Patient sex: F
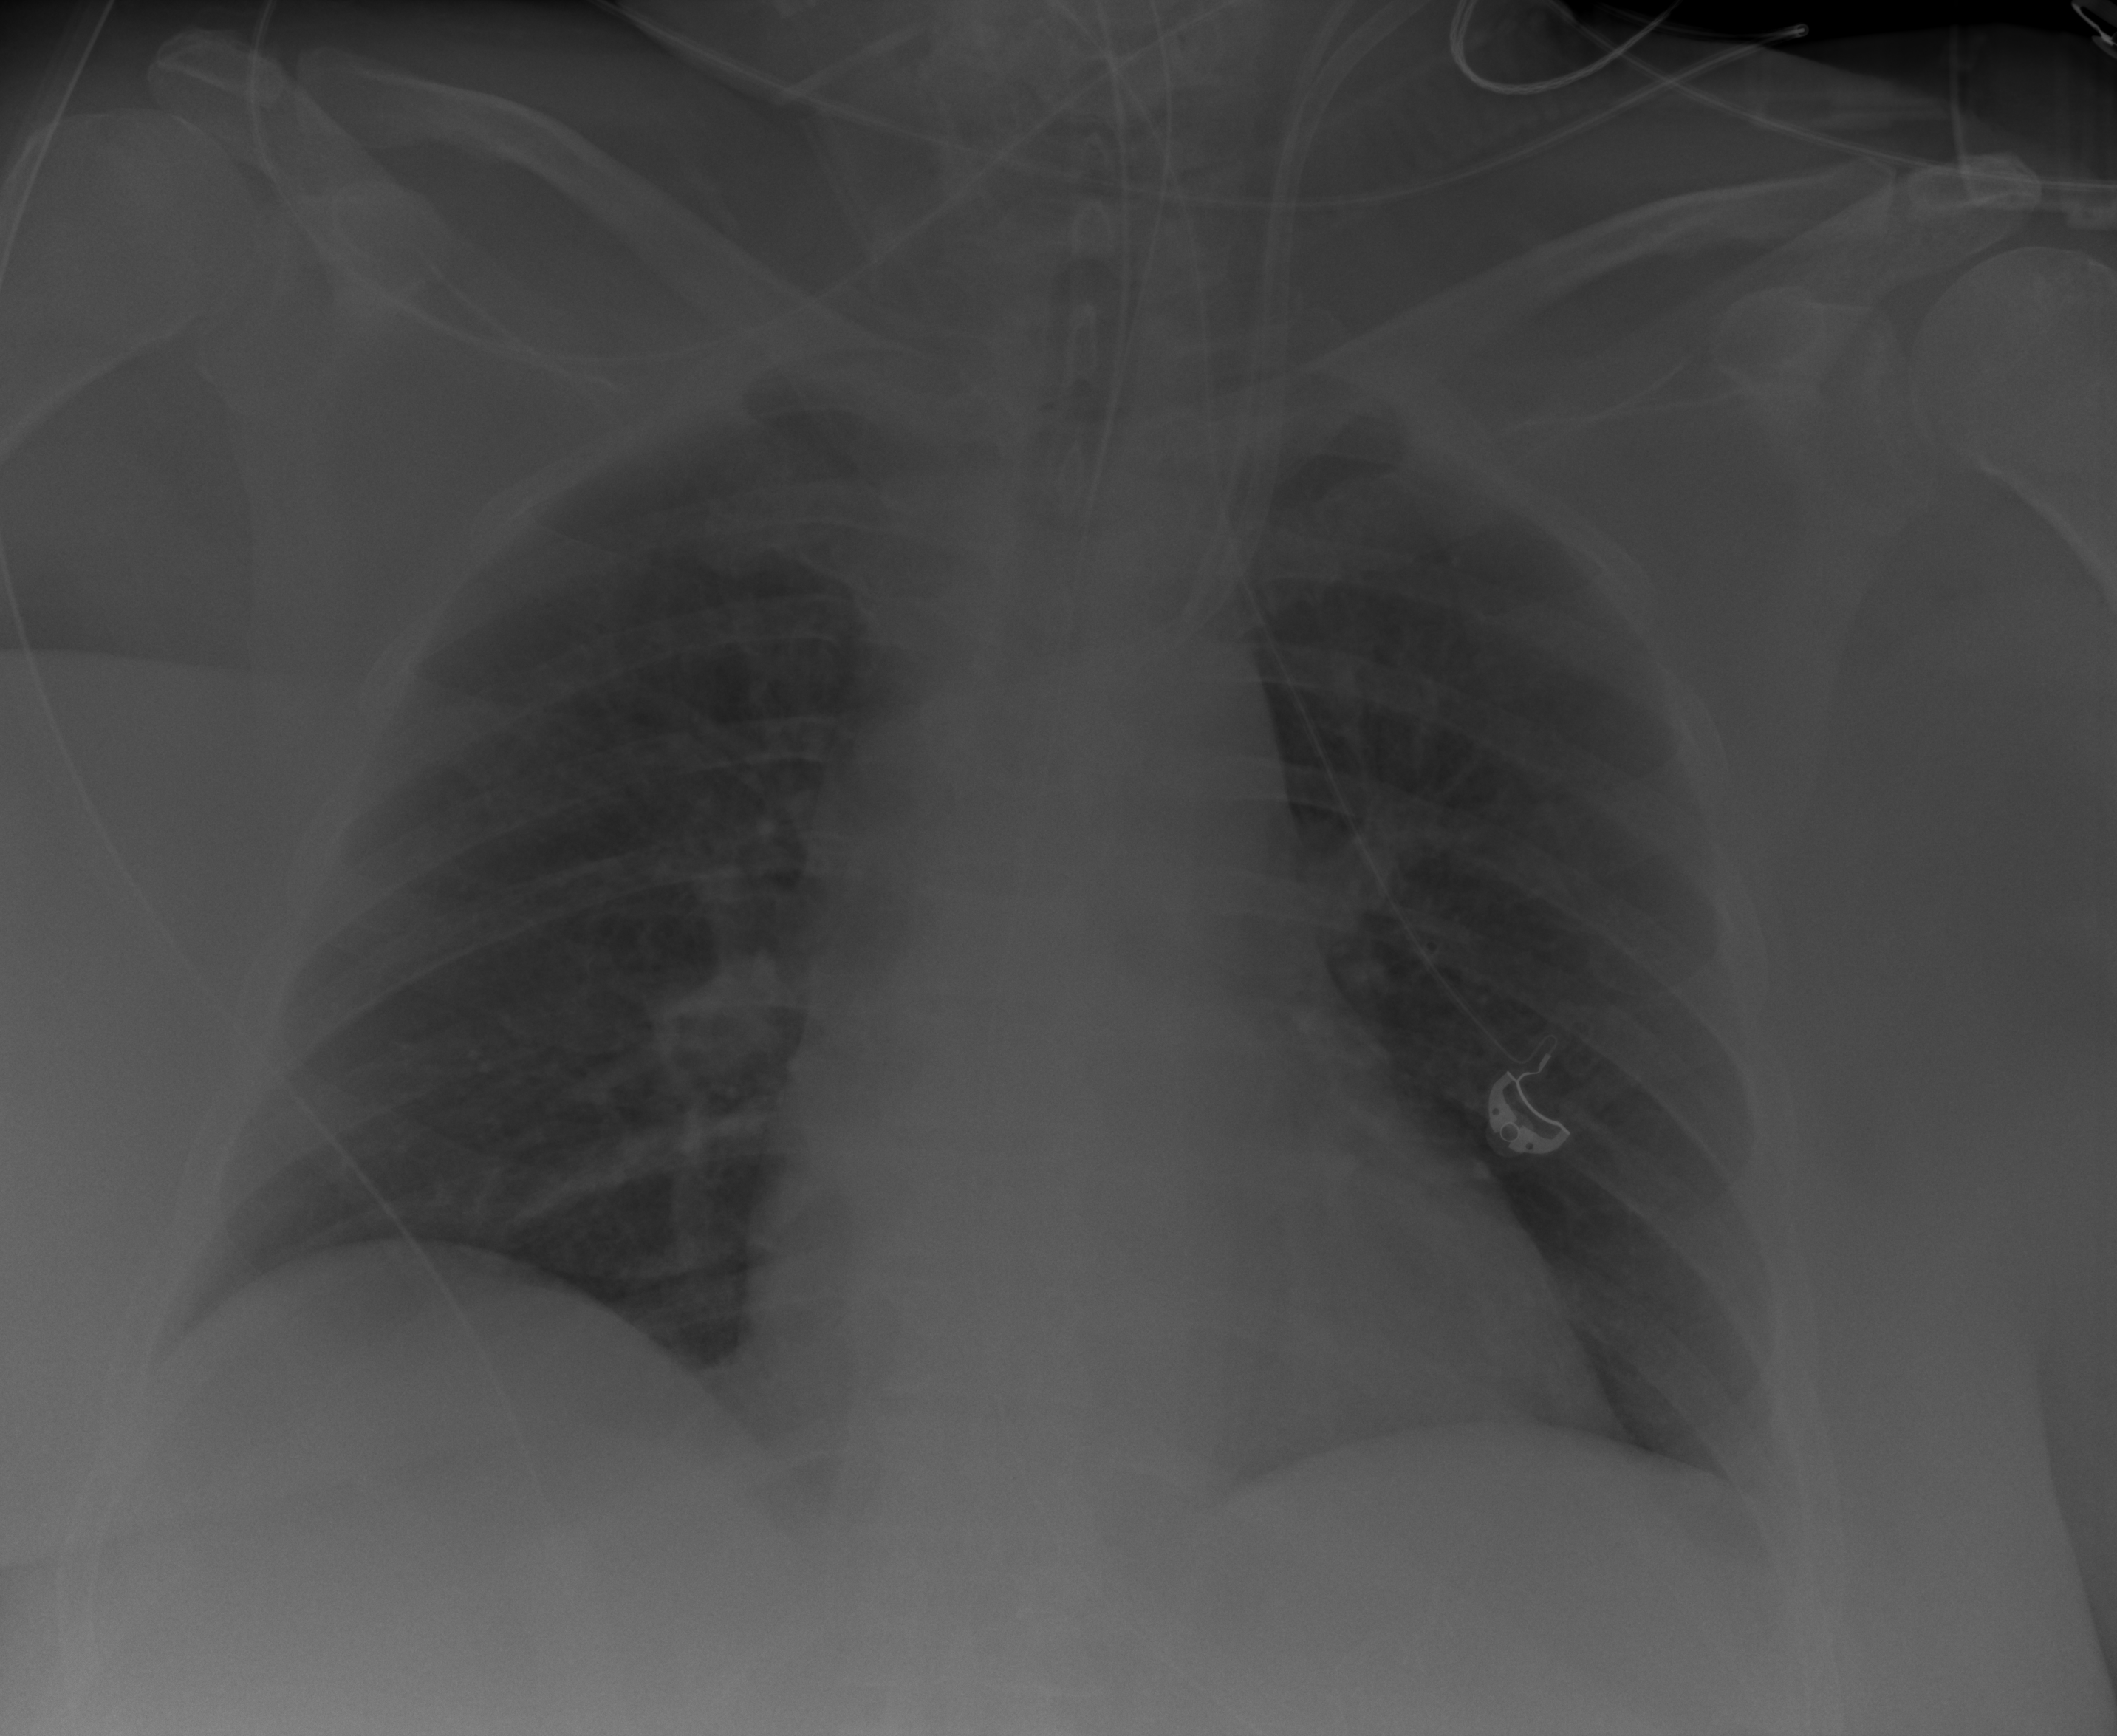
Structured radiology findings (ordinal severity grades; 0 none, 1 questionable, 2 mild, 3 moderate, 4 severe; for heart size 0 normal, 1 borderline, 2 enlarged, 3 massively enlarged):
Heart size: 0
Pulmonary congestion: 0
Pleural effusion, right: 0
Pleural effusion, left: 2
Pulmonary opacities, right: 0
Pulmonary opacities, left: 0
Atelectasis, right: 2
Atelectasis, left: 0